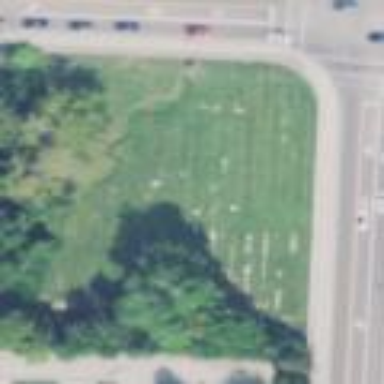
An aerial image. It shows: Graveyard.